Here is the continuous-wavelet rendering of a rotor kit's vibration signal. Determine the machine's mechanical condition. Answer with exactly one of: normal, misalignment, unbalance, looseness.
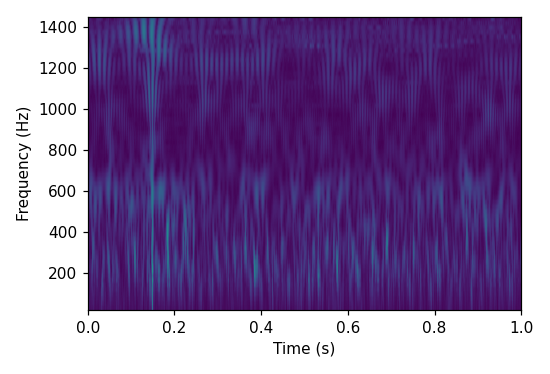
Answer: normal